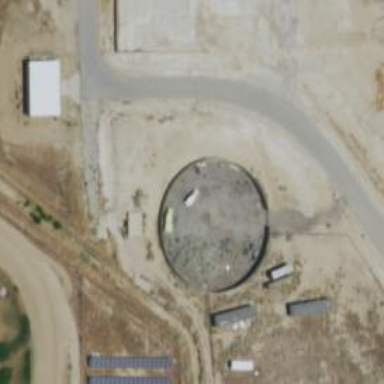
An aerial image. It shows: Tank that is man-made.